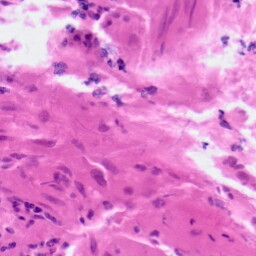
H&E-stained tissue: Pancreatic